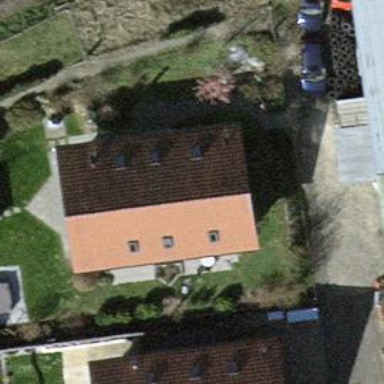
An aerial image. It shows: Gabled house with roof made of roof tiles.